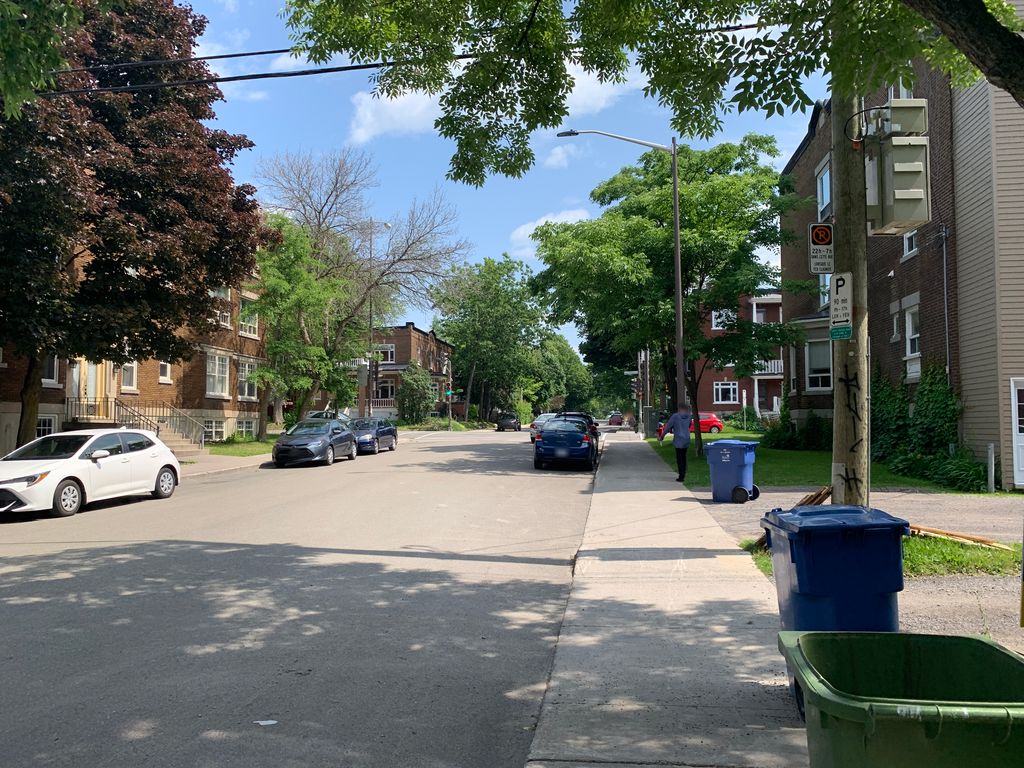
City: quebec_city